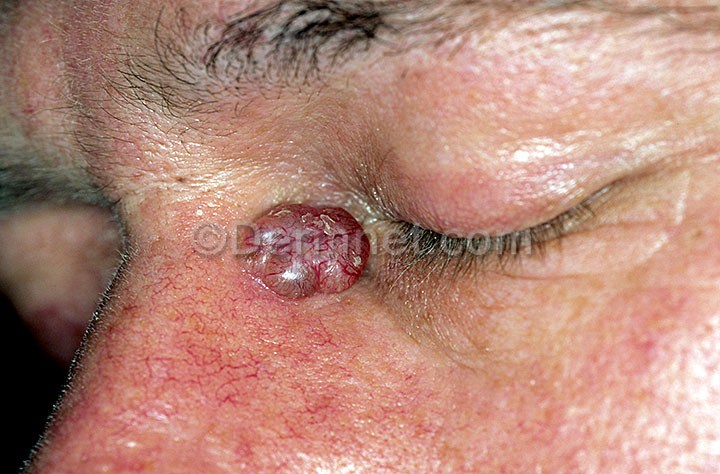
Disease: Actinic Keratosis Basal Cell Carcinoma and other Malignant Lesions